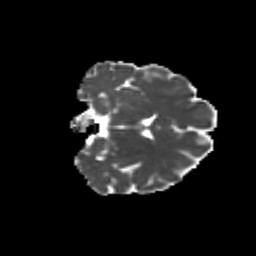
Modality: MD
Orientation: coronal
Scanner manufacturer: siemens
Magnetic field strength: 3 T
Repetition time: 9.2 s
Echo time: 0.084 s